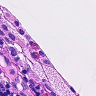
Metastatic tissue present: no